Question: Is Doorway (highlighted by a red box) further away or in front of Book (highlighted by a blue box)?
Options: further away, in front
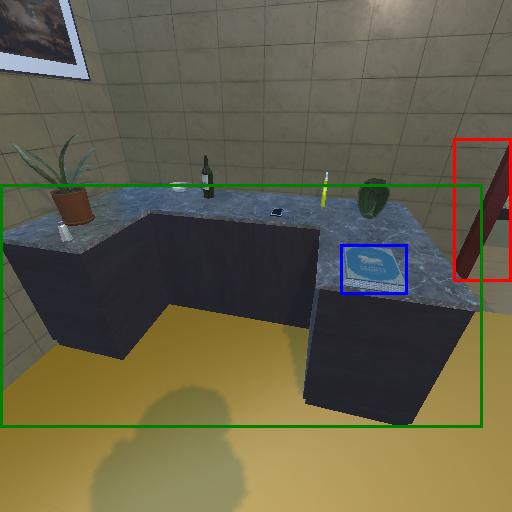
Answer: further away